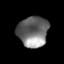
Tissue: prostate
Cell type: T cells
Senescence score: 0.3453
Nuclear area (px): 902
Mean DAPI intensity: 114.849